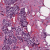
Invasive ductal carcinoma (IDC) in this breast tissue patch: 1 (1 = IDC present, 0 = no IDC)